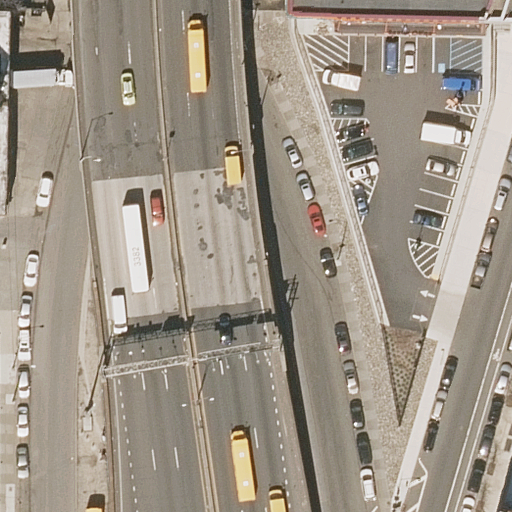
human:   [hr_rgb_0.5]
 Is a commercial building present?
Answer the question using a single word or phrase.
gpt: no

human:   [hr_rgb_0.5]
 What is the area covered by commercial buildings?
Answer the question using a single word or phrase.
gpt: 0m2

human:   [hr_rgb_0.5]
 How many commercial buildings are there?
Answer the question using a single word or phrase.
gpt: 0

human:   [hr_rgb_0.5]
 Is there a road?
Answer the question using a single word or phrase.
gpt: yes

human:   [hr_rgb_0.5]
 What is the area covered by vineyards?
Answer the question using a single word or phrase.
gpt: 0m2

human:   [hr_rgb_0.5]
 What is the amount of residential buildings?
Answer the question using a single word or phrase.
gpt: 3

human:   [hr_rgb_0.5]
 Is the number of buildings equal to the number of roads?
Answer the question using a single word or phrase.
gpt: no

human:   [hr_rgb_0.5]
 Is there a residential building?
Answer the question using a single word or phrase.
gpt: yes

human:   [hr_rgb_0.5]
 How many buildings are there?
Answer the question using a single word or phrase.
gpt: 3

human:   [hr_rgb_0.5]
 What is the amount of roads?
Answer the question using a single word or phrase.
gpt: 10

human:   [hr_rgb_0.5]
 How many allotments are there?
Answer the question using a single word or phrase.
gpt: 0

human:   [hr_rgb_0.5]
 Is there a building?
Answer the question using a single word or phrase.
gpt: yes

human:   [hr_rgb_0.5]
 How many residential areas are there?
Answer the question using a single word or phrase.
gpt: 0

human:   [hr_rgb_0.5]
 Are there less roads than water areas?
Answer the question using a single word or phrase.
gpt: no

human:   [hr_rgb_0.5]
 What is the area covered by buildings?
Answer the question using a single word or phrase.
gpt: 5343m2

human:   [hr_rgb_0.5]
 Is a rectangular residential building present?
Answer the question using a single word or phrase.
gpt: yes

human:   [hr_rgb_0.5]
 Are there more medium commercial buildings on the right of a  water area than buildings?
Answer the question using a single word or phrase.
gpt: no

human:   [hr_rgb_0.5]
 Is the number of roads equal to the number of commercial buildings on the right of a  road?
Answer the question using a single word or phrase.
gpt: no

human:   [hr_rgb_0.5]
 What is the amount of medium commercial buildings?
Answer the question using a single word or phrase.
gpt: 0

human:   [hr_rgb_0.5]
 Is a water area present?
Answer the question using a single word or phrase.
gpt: no

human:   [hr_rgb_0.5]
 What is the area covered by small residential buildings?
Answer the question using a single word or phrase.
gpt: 73m2

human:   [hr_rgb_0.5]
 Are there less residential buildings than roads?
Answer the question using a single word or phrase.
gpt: yes

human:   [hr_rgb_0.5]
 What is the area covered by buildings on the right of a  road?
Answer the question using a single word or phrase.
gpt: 5273m2

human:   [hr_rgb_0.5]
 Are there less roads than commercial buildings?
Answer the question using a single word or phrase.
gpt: no

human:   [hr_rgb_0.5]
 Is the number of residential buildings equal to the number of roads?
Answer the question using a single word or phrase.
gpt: no

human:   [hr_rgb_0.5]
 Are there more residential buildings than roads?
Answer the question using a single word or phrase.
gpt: no

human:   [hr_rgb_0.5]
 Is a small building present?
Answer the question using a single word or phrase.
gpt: yes

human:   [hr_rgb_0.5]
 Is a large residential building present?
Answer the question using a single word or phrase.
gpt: yes

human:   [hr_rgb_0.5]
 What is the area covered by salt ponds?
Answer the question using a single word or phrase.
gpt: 0m2

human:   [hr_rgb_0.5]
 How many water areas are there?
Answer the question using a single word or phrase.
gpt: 0

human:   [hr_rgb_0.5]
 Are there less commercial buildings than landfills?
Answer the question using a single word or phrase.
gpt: no

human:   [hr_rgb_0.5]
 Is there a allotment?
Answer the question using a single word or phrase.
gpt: no

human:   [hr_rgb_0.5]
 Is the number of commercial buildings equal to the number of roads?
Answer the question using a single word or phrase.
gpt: no

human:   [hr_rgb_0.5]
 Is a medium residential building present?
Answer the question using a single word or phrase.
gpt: no

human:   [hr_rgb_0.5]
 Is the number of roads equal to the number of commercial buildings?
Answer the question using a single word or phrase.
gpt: no

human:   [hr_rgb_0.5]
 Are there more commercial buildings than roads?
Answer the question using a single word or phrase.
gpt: no

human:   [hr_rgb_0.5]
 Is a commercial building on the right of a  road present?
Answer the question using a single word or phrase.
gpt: no

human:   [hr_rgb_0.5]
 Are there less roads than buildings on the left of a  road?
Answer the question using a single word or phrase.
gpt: no

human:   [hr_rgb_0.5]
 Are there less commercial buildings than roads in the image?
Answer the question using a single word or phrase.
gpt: yes

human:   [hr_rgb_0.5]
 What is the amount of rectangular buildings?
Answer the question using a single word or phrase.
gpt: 2

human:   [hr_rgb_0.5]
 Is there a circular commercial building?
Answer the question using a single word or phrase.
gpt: no

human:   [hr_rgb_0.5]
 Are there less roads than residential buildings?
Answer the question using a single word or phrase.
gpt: no

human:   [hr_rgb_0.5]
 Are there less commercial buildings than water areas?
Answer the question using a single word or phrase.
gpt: no

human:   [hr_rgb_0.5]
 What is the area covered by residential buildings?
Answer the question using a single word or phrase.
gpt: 5343m2

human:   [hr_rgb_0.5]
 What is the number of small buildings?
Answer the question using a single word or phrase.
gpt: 2

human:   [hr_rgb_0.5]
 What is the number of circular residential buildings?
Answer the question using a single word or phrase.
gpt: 0

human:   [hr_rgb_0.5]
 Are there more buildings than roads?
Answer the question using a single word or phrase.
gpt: no

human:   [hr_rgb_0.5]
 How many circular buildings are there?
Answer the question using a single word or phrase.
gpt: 0

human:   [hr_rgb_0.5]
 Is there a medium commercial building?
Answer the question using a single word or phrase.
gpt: no

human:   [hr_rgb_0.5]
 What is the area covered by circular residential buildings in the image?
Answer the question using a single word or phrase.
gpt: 0m2

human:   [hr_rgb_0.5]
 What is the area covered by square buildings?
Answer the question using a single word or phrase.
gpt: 0m2

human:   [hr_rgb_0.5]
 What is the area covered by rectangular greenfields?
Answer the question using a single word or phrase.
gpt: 0m2

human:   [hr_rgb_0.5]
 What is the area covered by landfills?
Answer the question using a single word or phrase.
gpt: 0m2

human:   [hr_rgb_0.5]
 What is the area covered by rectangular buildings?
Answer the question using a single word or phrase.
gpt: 73m2

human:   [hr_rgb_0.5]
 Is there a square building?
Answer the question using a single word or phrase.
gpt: no

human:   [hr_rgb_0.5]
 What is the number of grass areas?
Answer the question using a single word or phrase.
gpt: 0

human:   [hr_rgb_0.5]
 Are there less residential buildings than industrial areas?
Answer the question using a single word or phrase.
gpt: no

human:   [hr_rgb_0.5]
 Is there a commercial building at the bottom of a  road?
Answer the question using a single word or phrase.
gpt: no

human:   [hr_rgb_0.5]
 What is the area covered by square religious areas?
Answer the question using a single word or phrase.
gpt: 0m2

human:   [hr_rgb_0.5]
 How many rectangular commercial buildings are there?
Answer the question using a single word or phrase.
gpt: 0

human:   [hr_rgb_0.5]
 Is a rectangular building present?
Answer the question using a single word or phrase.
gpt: yes

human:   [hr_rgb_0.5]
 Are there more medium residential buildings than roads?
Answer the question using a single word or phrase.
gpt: no

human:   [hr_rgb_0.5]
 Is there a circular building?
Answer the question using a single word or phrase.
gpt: no

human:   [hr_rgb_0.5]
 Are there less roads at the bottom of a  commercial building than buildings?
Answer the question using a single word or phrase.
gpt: yes